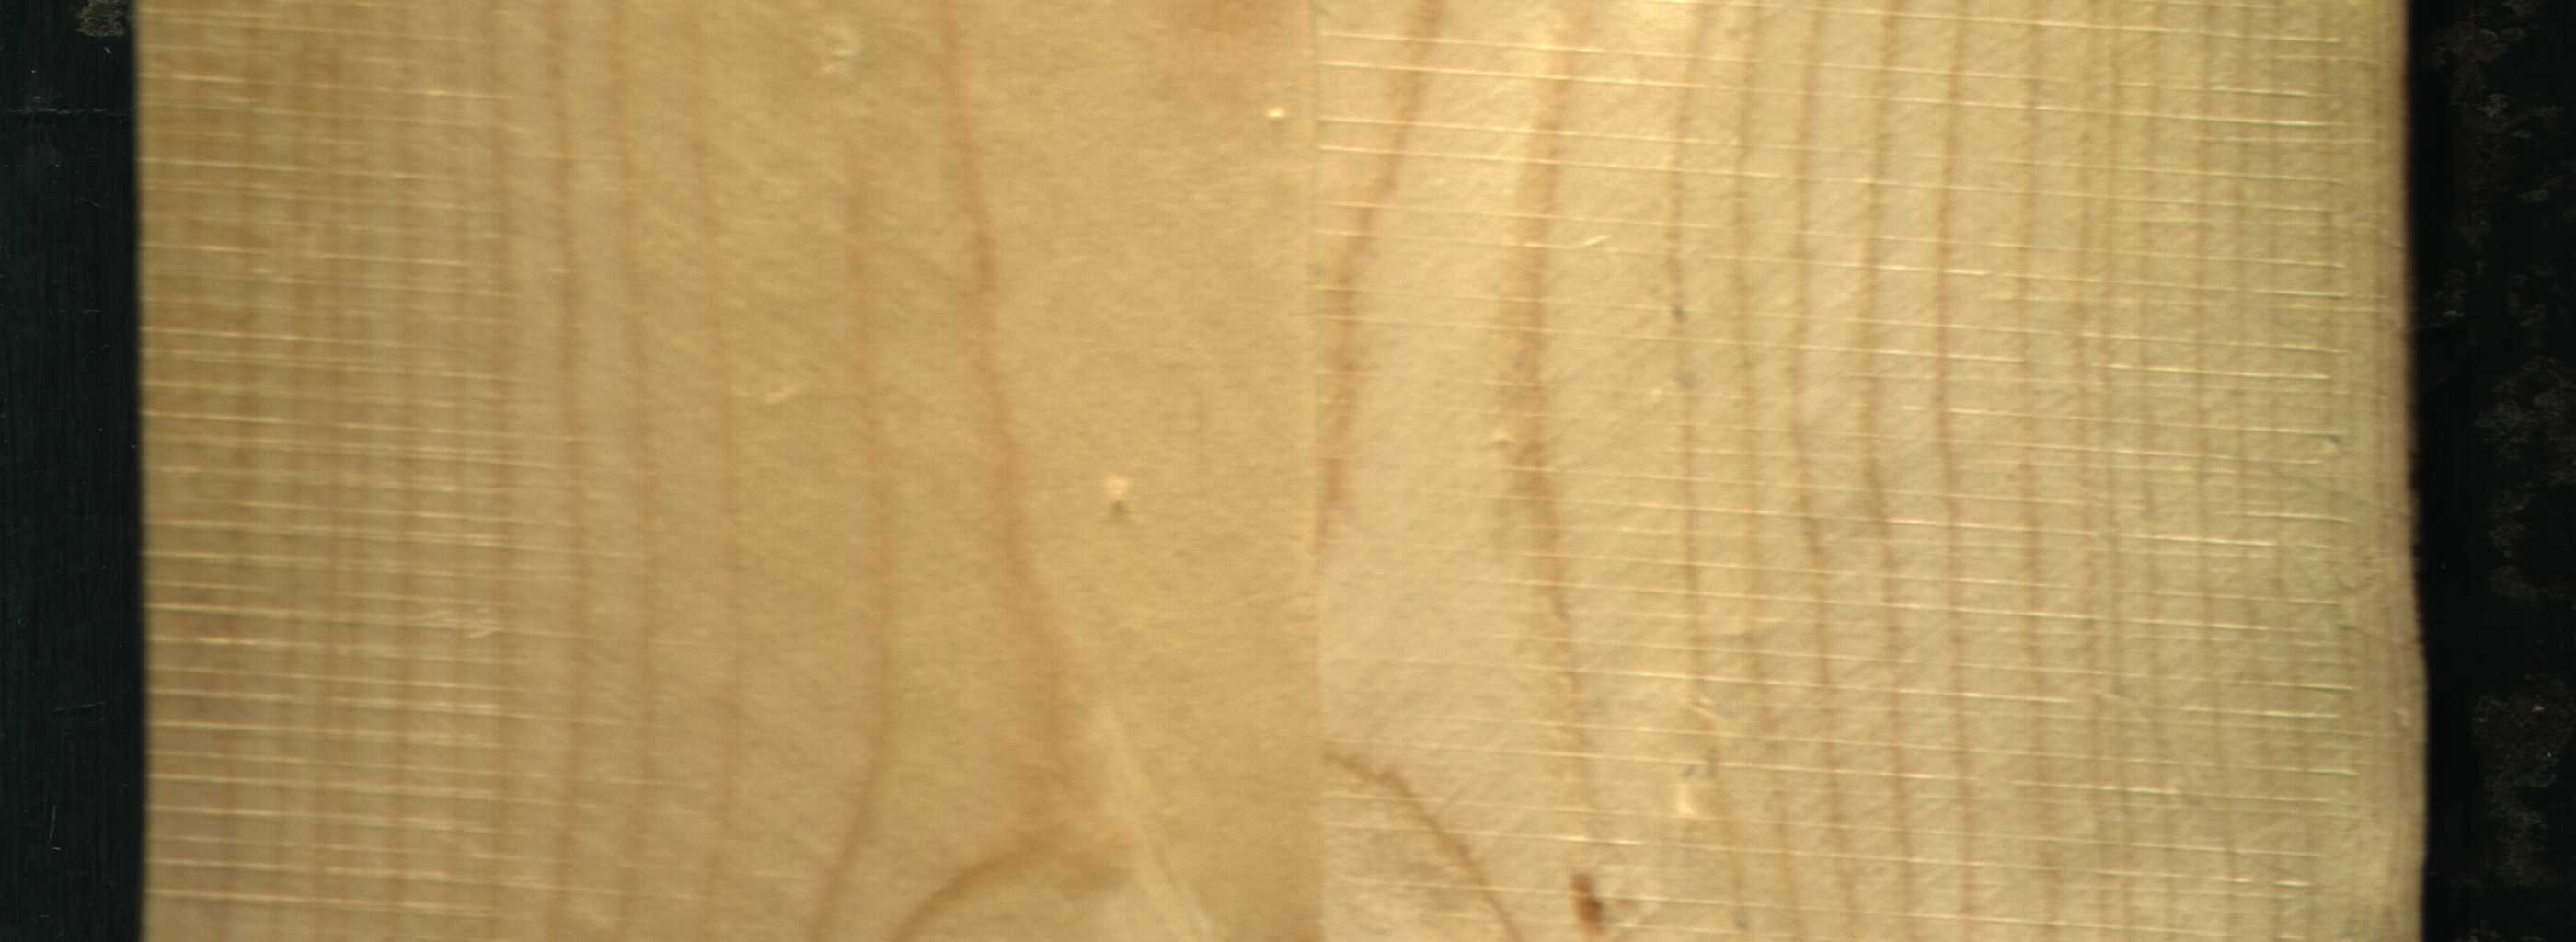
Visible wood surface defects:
resin